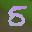
Label: 5